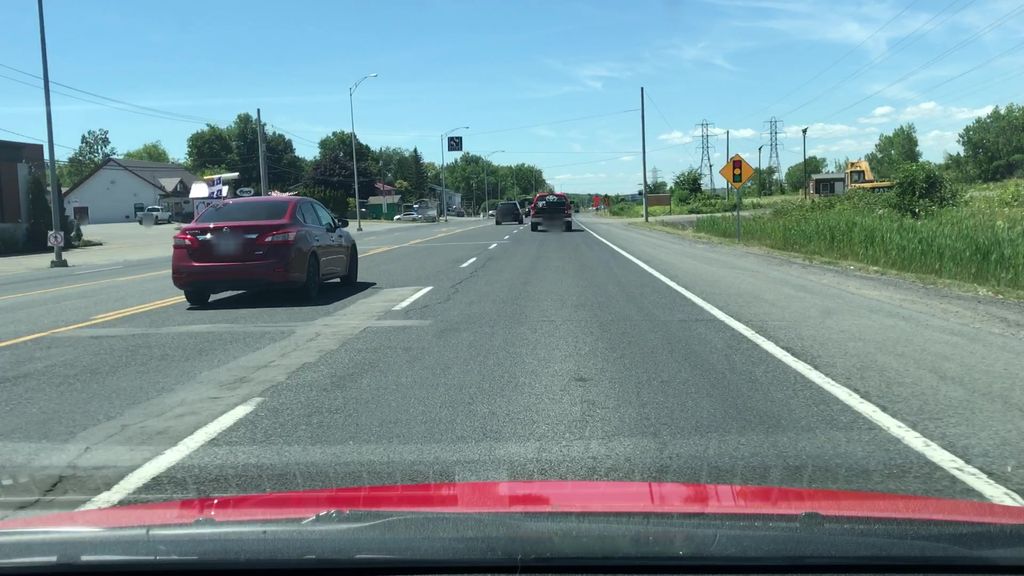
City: montreal